Question: I have a very simple question, with really basic code that really annoys me.
I am just trying to display a dimple info windows on my map with this code:
'''
mMap.addMarker(new MarkerOptions()
.position(new LatLng(aTraffic.getLat(), aTraffic.getLon()))
.title(aTraffic.getCategory())
.anchor(0.0f, 0.0f)// I tried to remove this line, but does not change anything...
.snippet(aTraffic.getMessage())
.icon(BitmapDescriptorFactory
.fromResource(R.drawable.ic_c_traffic)));
'''
But it looks like the Dialog is really badly displayed: the anchor is way on the jeft side of the icon
Any idea what I am droing wrong or what I should do to fix that?

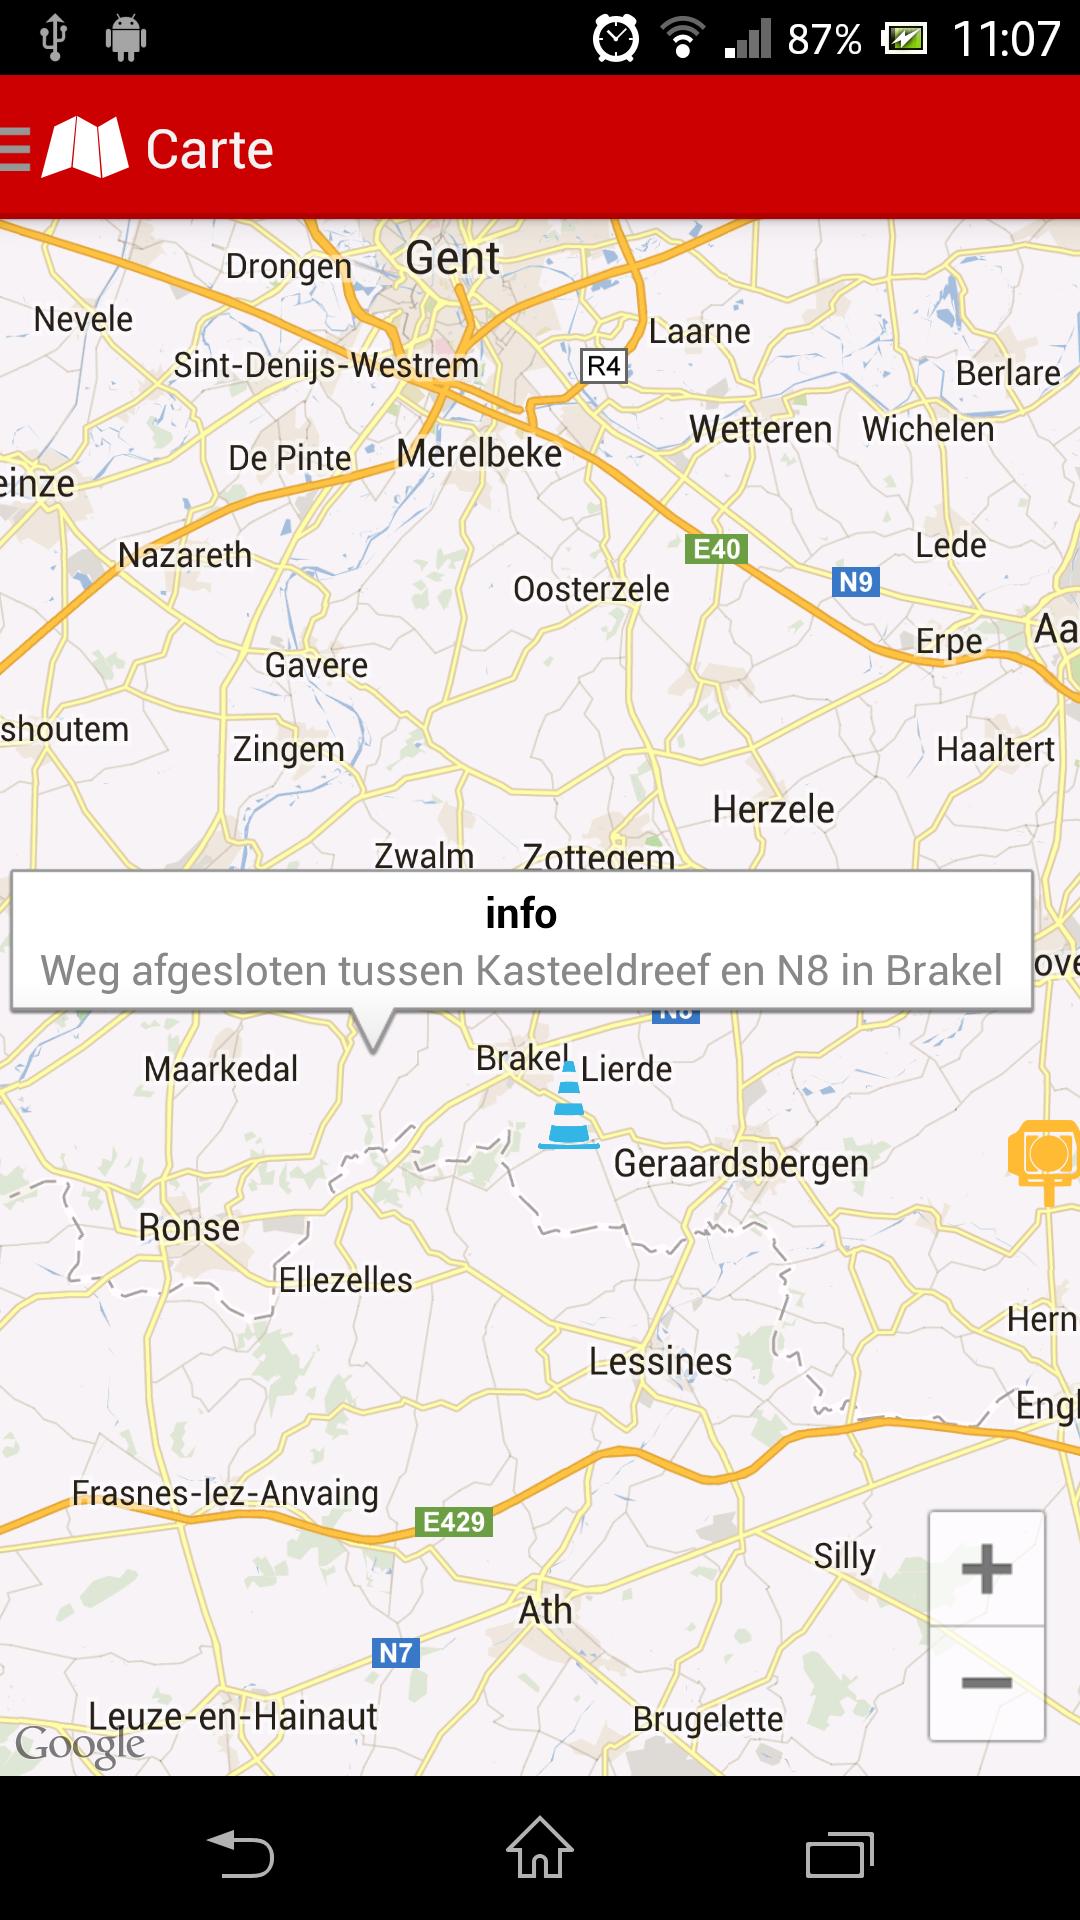
Answer: I don't know if this issue should be closed or deleted, but I have found this as a reported bug on the Maps API bug tracker:
<URL>
and this entry leads to some duplicate on StackOverflow.